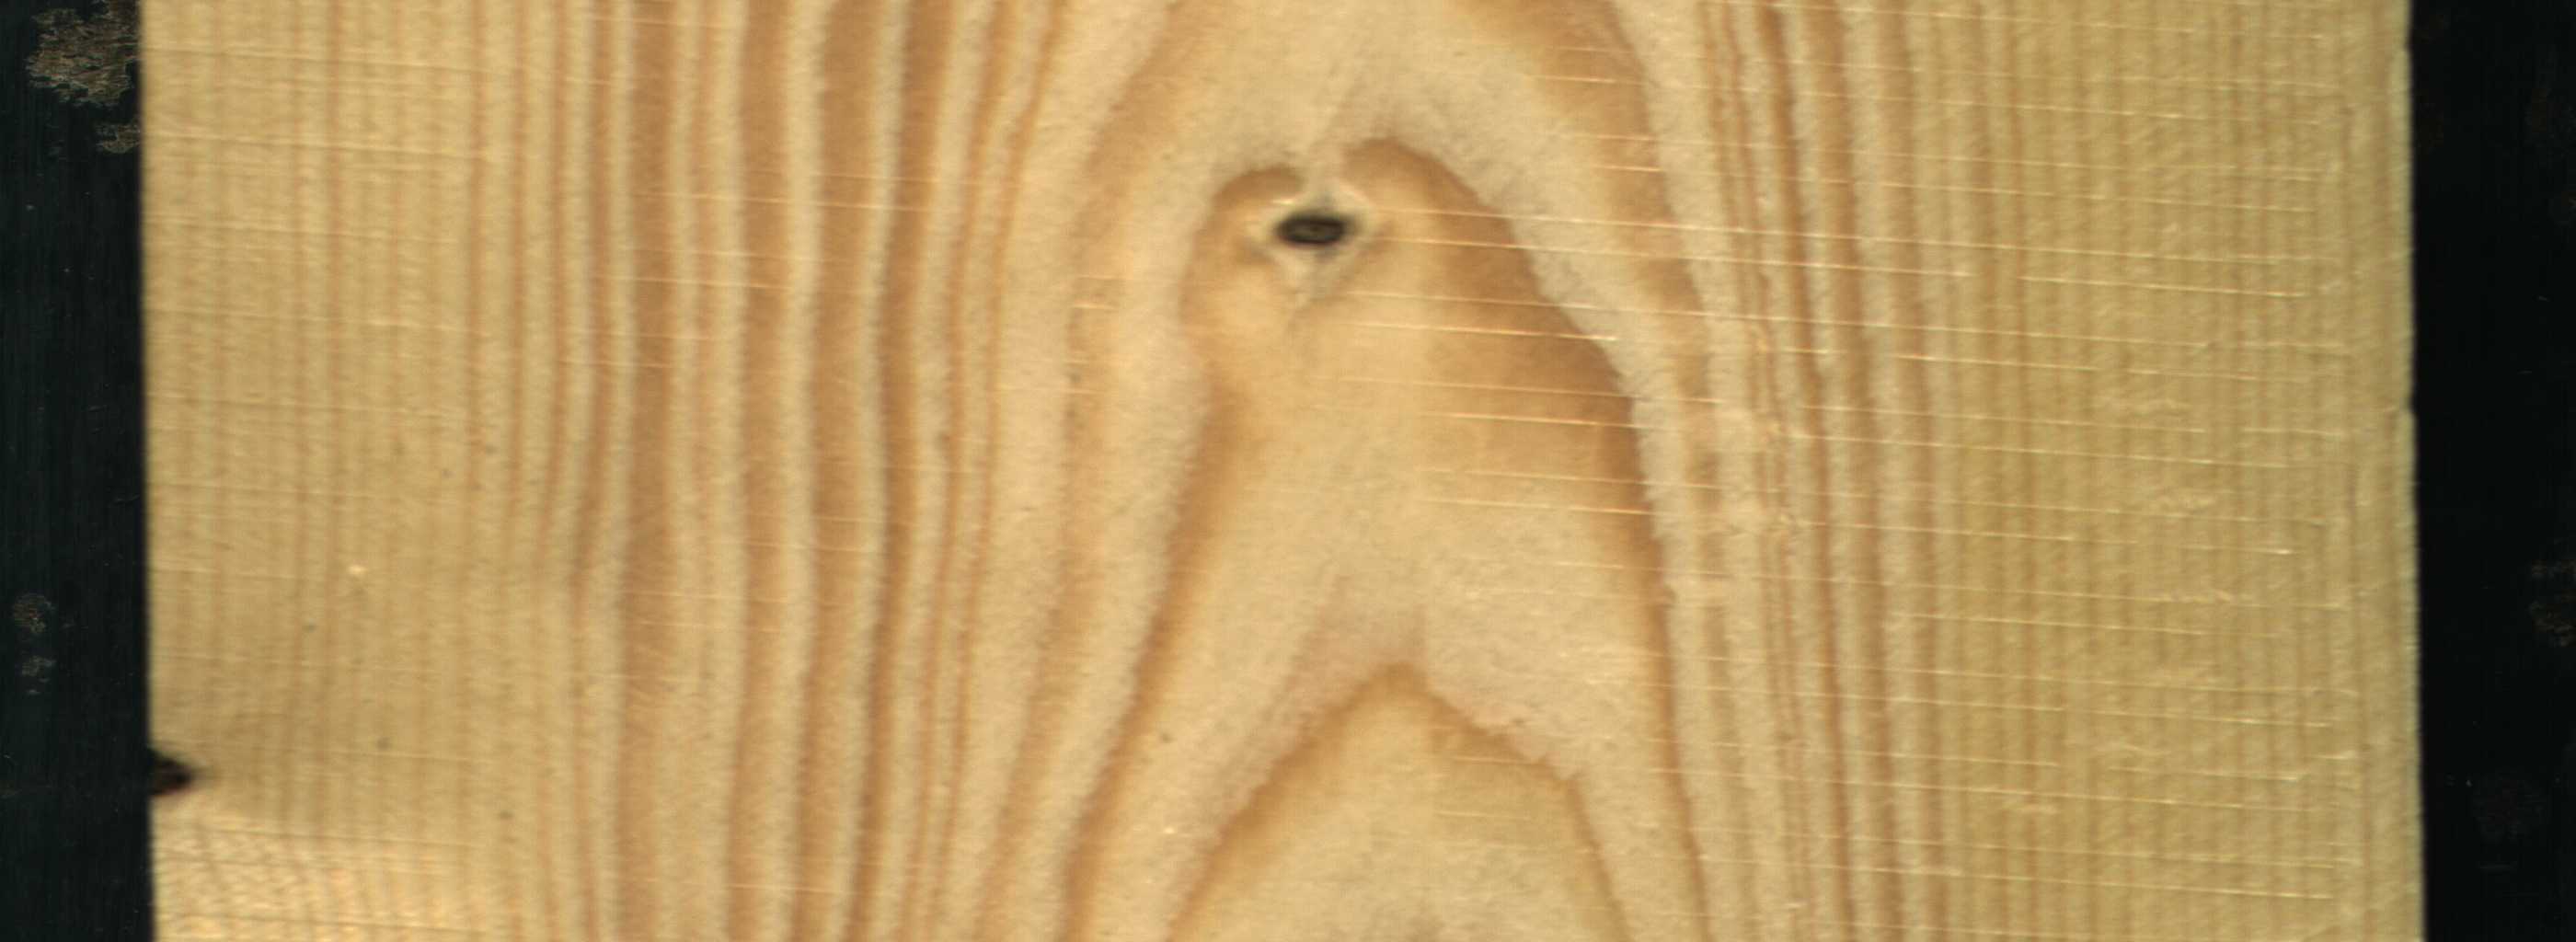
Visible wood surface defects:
Knot_missing
Dead_Knot